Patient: sex M, age 57
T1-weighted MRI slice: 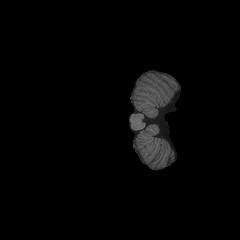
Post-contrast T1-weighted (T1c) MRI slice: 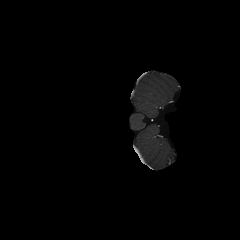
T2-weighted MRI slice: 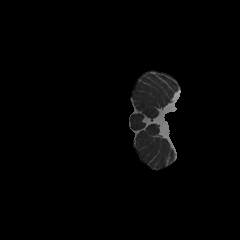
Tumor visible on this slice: no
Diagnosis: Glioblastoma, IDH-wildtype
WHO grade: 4